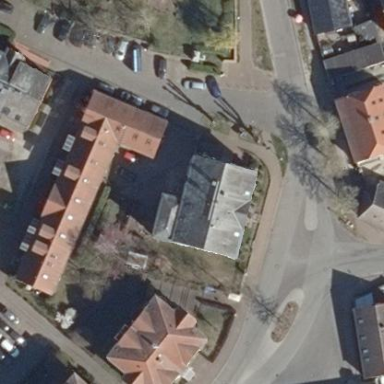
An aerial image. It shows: Building.